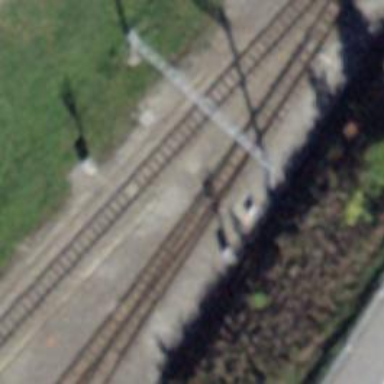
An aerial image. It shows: Railway switch.